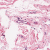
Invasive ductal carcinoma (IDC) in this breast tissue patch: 0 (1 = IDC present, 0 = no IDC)